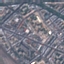
Label: Residential